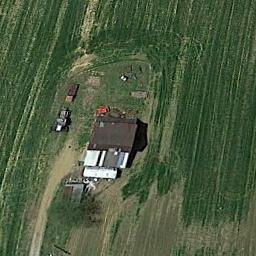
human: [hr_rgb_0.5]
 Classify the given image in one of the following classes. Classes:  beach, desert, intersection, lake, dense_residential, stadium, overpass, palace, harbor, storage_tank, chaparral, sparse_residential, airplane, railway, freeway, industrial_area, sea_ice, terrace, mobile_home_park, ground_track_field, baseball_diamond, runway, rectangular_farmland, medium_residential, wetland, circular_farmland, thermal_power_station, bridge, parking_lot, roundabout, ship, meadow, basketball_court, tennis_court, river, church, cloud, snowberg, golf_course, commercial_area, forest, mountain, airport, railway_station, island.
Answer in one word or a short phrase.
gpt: sparse_residential